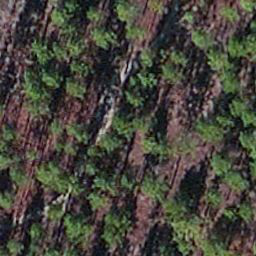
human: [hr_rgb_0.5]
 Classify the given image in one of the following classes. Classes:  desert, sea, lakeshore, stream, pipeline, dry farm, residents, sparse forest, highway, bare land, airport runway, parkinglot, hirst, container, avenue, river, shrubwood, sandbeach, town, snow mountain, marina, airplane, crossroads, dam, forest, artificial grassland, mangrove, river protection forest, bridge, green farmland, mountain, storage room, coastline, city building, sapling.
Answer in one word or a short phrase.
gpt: sapling